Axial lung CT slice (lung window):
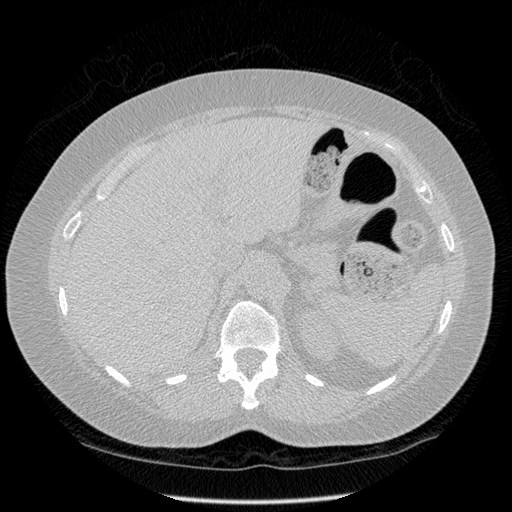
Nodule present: no